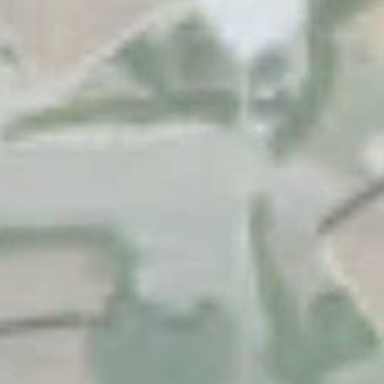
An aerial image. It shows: Turning circle on the road.